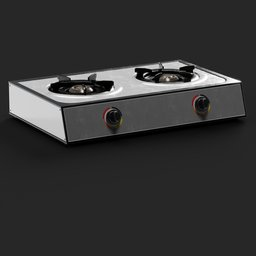
Label: appliances